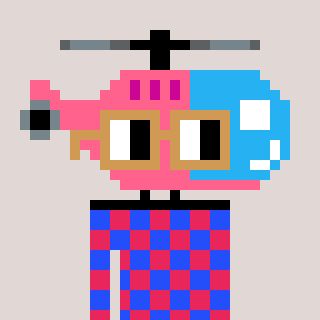
a pixel art character with square brown glasses, a helicopter-shaped head and a redpinkish-colored body on a warm background